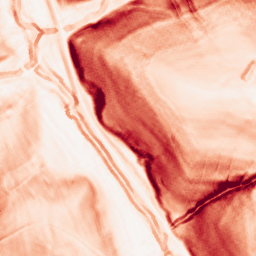
Category: morphological
Decomposition family: morphological_gradient
Decomposition parameters: size: 3
shape: diamond
Upsampling method: cubic_catmull_rom
Upsampling parameters: scale: 8
Upsampling scale: 8